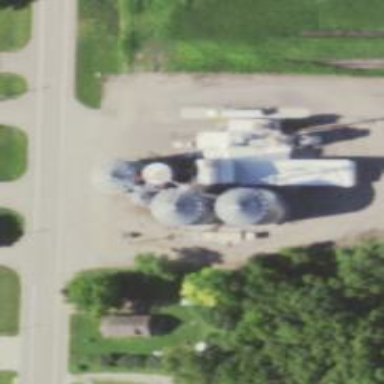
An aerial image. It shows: Silo.